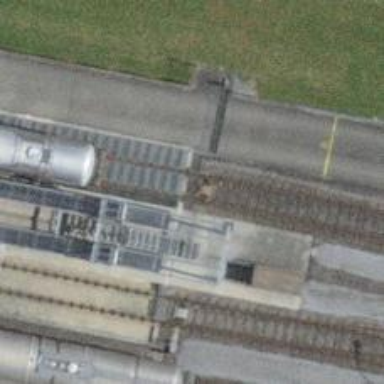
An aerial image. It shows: Railway switch.